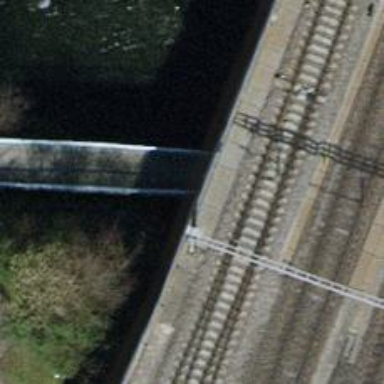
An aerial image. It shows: Footway bridge with metal surface.